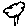
Label: tree